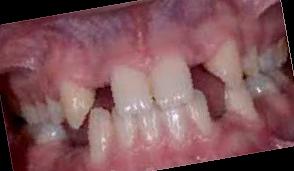
Condition: hypodontia